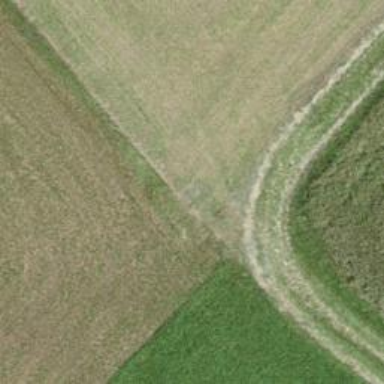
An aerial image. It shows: Path covered with grass.